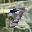
Label: 7